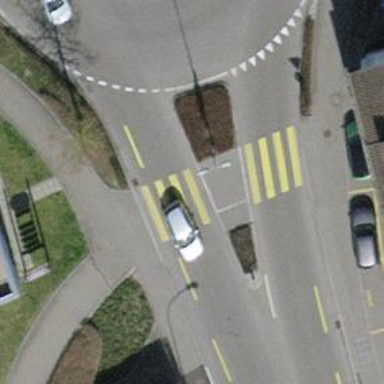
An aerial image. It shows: Uncontrolled crossing on the road.